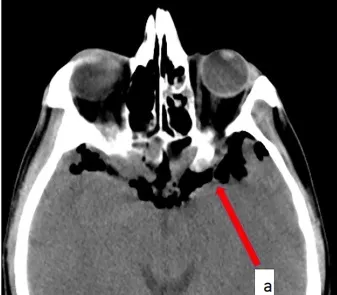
A. Noncontrast axial cranial CT showing pneumocephalus in the frontal region of the brain and in the subarachnoid space (red arrow).
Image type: radiology (ct)